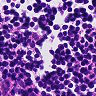
Metastatic tissue present: no